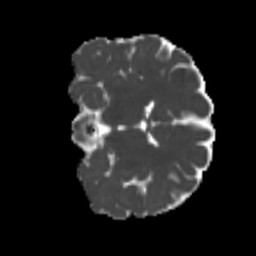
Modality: MD
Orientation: coronal
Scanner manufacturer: siemens
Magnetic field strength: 3 T
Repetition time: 4 s
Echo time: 0.0594 s